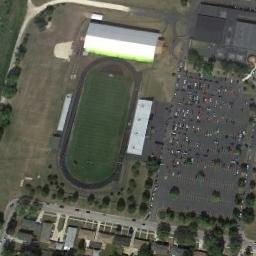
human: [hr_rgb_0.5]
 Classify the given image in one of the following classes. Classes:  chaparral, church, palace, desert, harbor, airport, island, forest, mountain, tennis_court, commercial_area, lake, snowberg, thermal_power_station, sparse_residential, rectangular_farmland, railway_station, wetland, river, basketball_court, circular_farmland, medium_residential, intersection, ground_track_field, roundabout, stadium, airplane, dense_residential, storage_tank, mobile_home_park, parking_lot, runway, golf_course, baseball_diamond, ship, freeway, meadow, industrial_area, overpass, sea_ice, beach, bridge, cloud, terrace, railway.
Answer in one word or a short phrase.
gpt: ground_track_field